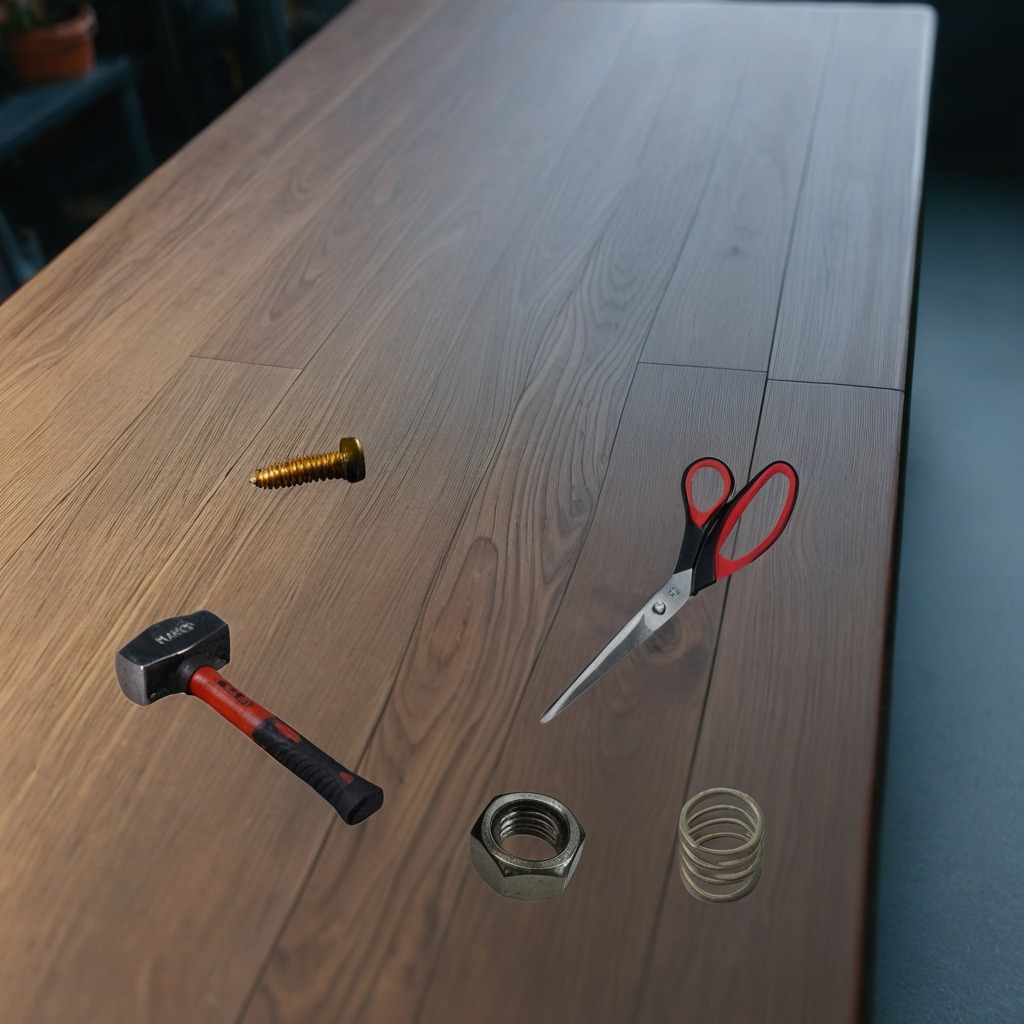
A metal machine screw, a hammer, a coiled metal spring, a metal nut, and a pair of scissors are lying on the old table in the garage.